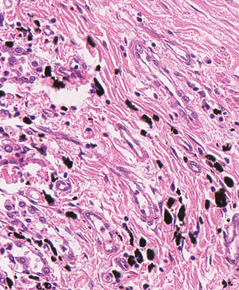
Tumor epithelial tissue: no
Tumor-associated stroma tissue: yes
Normal tissue: no